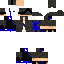
A male human skin with dark skin, wearing brown bald dressed in a blue hoodie and black pants, featuring a closed mouth.